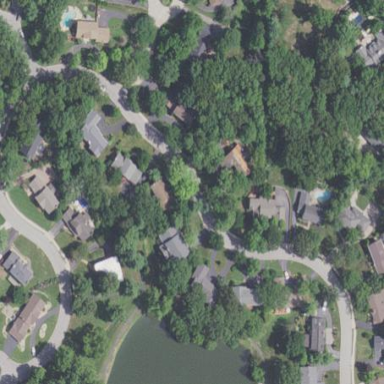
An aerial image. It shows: Residential area composed of single-family homes.